Question: I'm setting up a load test for several threads that each one needs a specific token.
How can I outsource it via csv file or other solution?
Screenshot of code:
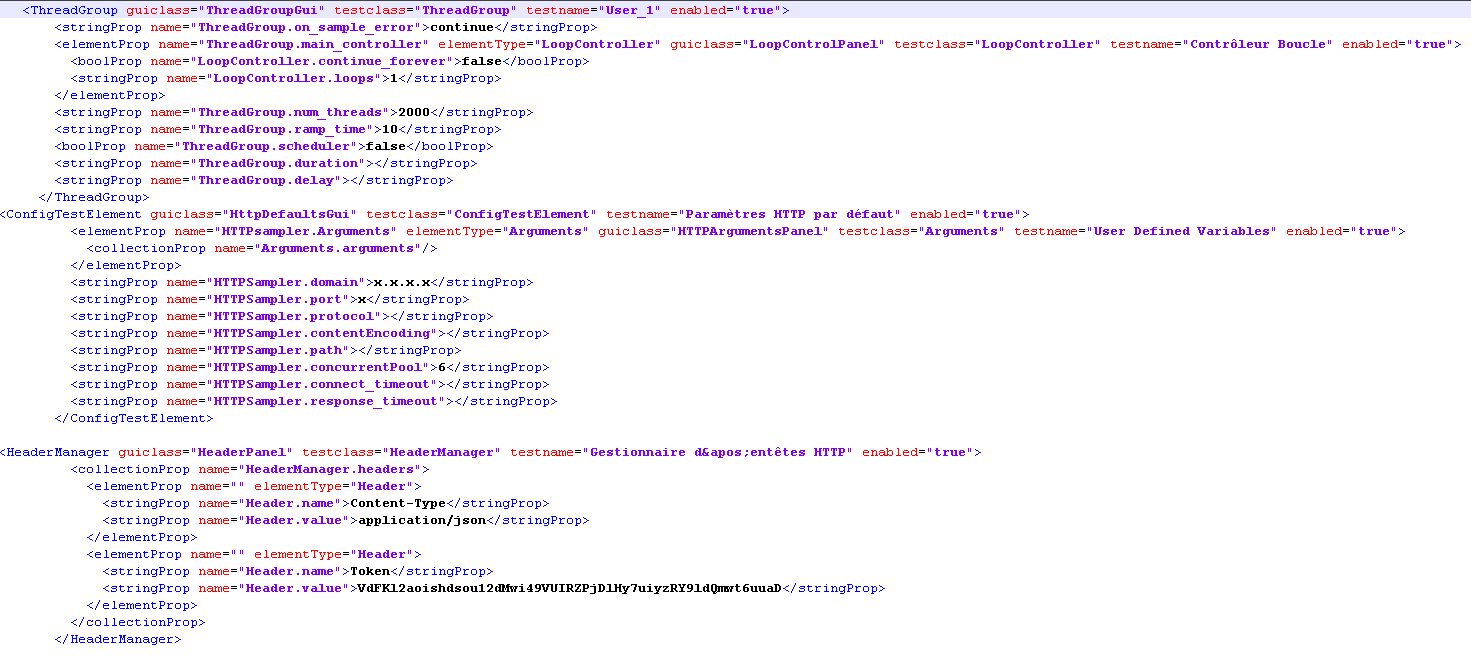
Answer: You can use a csv data set config in jmeter for csv/txt files. Keep data in external csv or text file and use in your jmeter script using csv data set config for your desired threads.
Make sure the number or records in the file should be the same as the number of threads you want to execute.
<URL>